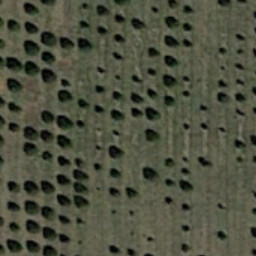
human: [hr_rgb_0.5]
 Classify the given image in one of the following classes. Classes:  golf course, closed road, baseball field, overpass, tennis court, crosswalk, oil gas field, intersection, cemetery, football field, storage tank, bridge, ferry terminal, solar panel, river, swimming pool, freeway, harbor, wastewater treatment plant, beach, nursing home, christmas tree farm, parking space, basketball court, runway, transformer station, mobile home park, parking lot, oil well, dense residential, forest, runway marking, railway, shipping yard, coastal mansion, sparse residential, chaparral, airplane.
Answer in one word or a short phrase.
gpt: christmas tree farm